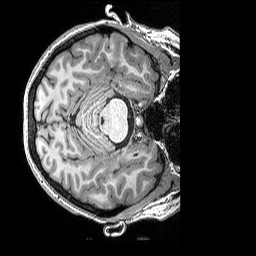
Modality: T1w
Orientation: axial
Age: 21
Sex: female